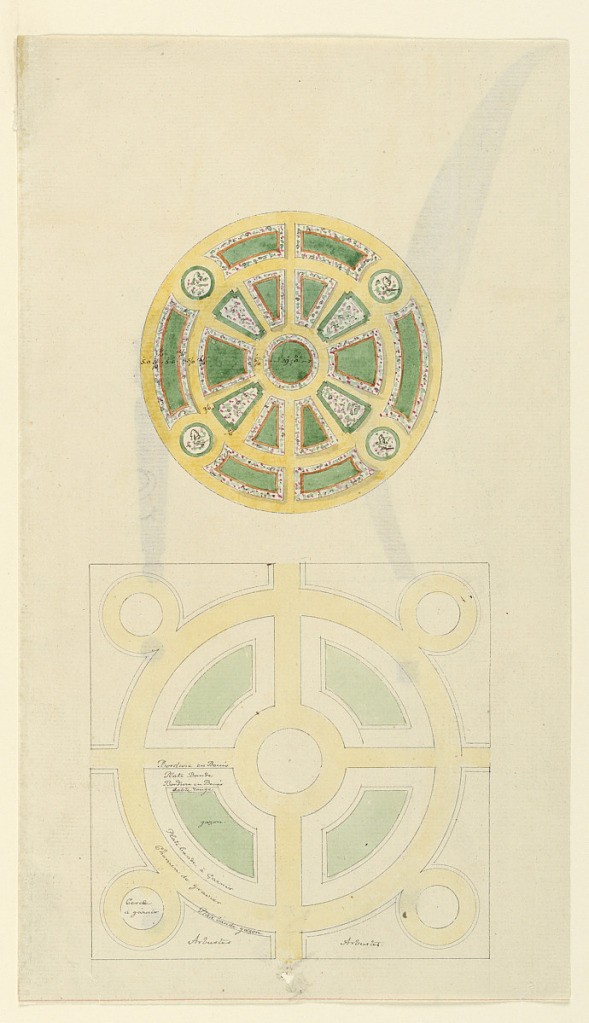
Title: Plan for a Formal Garden
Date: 1785
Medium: Pen and ink, brush and watercolor on paper
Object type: Drawing
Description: Two plans of a circular formal garden, with paths radiating from a central grass plot. Upper plan included measurements.